Interaction volume radius: 5 \u00c5
Interaction volume height: 25 \u00c5
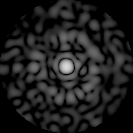
Disorder parameter: 0.8414